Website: apple-inc
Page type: review-order
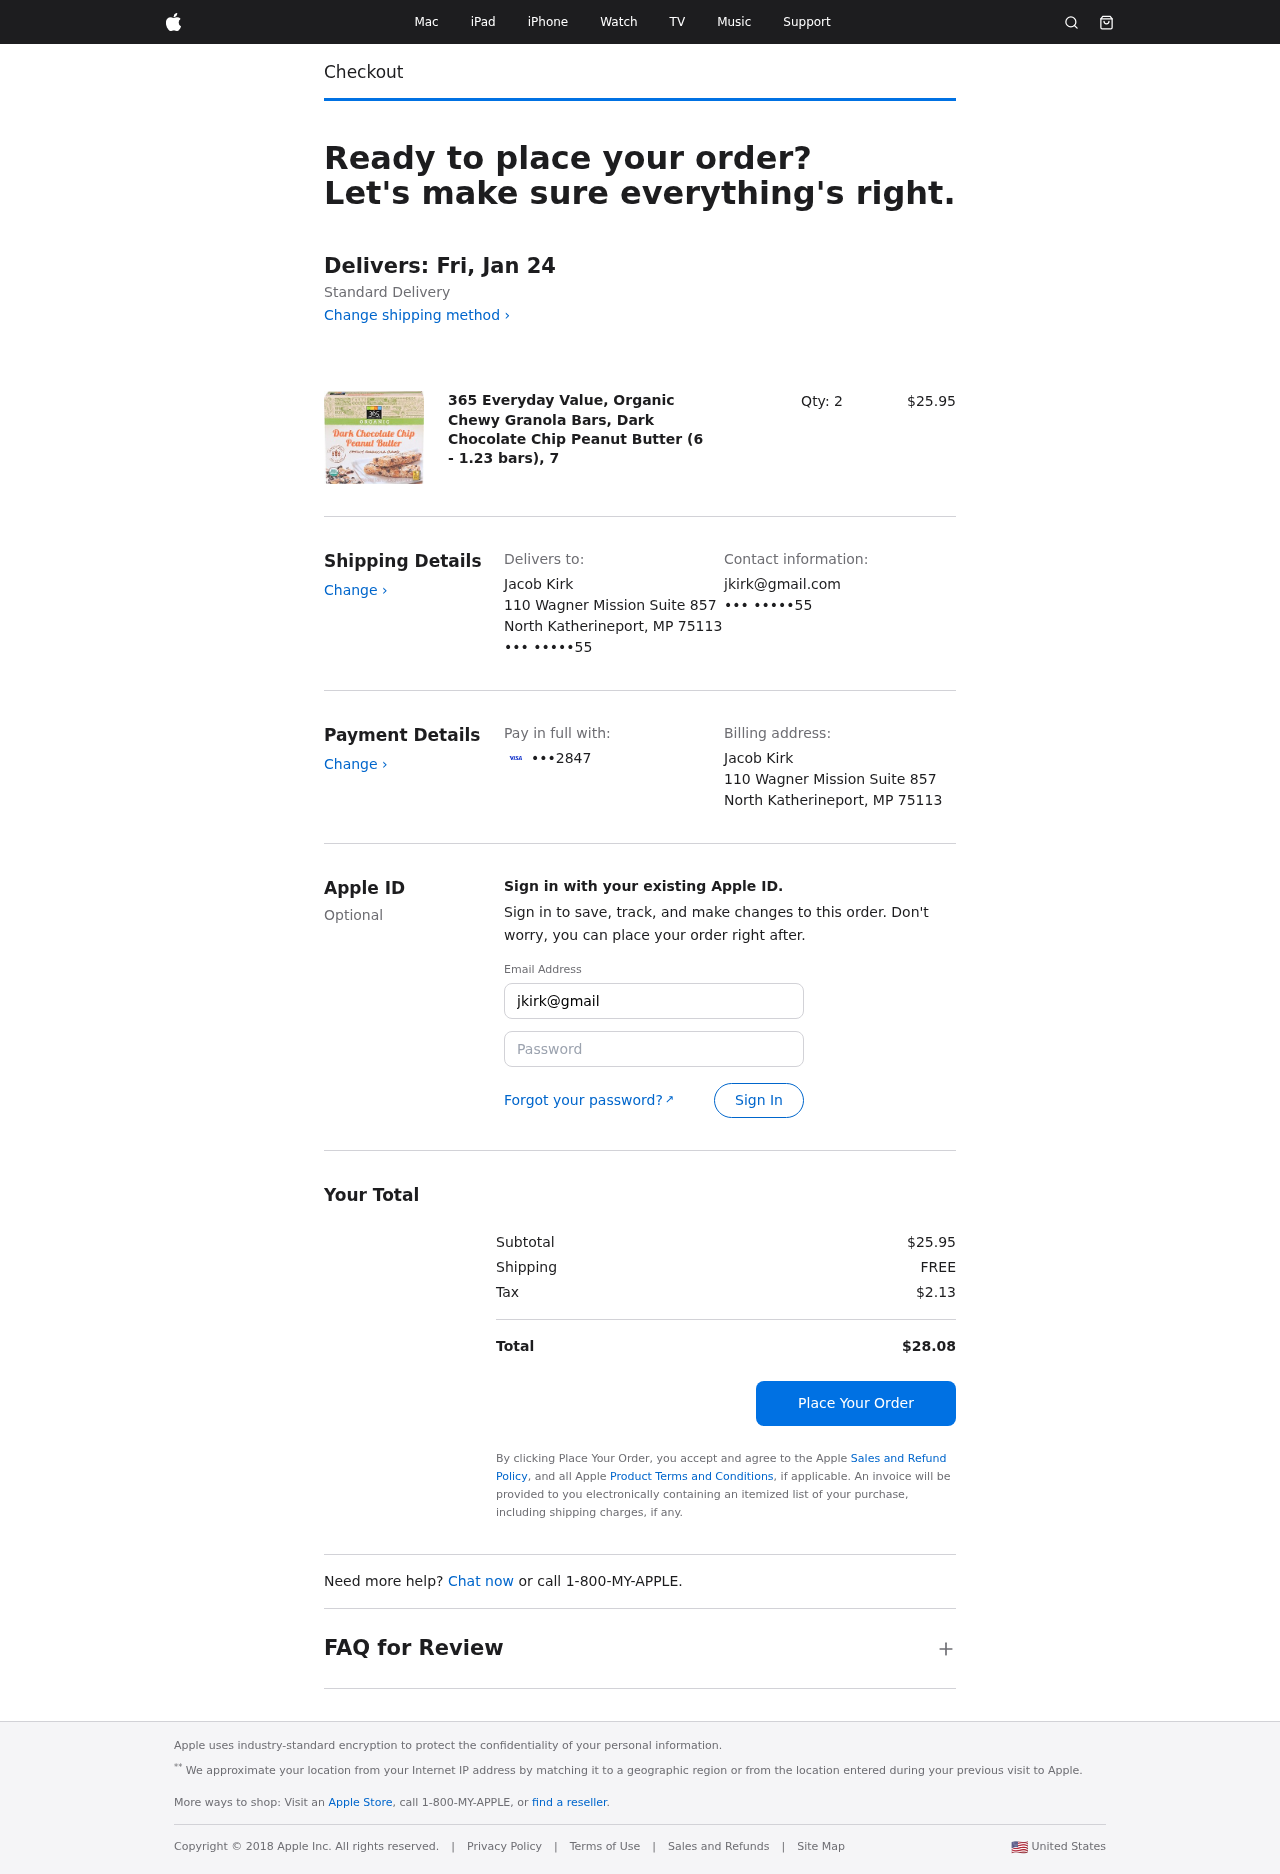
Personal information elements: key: PII_CARD_LAST4
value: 2847
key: PII_CITY_STATE_ZIP
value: North Katherineport, MP 75113
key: PII_EMAIL3
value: jkirk@gmail.com
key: PII_FULLNAME
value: Jacob Kirk
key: PII_PHONE_SUFFIX
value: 55
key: PII_STREET
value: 110 Wagner Mission Suite 857
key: PII_EMAIL2
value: jkirk@gmail.com
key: PII_PHONE_SUFFIX2
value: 55
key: PII_FULLNAME2
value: Jacob Kirk
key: PII_STREET2
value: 110 Wagner Mission Suite 857
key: PII_CITY_STATE_ZIP2
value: North Katherineport, MP 75113
Product elements: key: PRODUCT1_NAME
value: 365 Everyday Value, Organic Chewy Granola Bars, Dark Chocolate Chip Peanut Butter (6 - 1.23 bars), 7
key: PRODUCT1_PRICE
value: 25.95
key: PRODUCT1_QUANTITY
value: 2
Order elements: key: ORDER_DELIVERY_DATE
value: Delivers: Fri, Jan 24
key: ORDER_SUBTOTAL
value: $25.95
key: ORDER_SHIPPING_COST
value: FREE
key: ORDER_TAX
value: $2.13
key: ORDER_TOTAL
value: $28.08